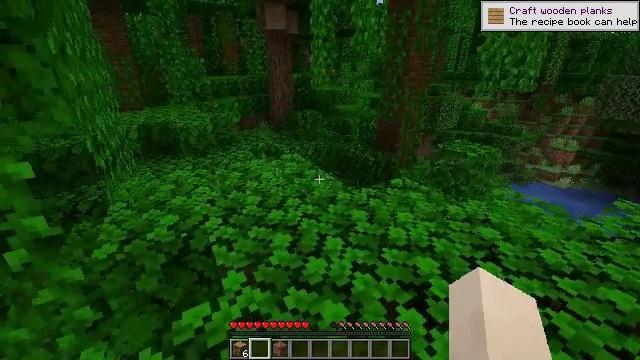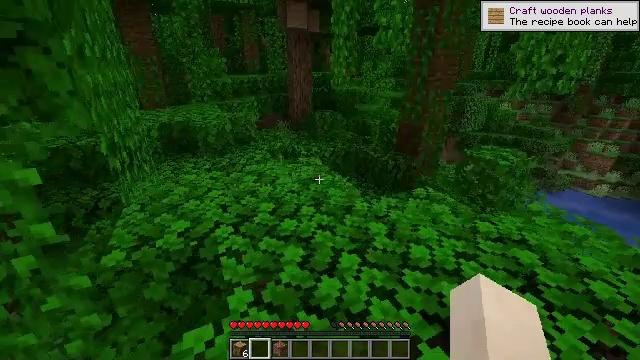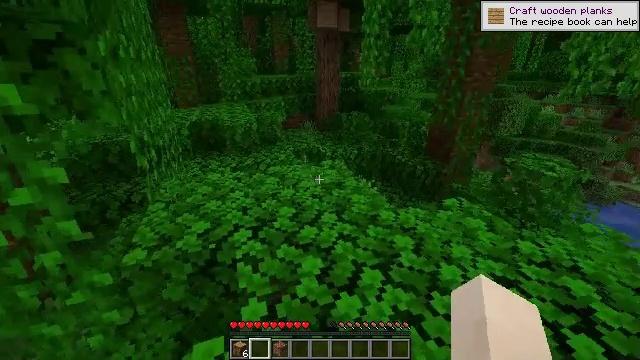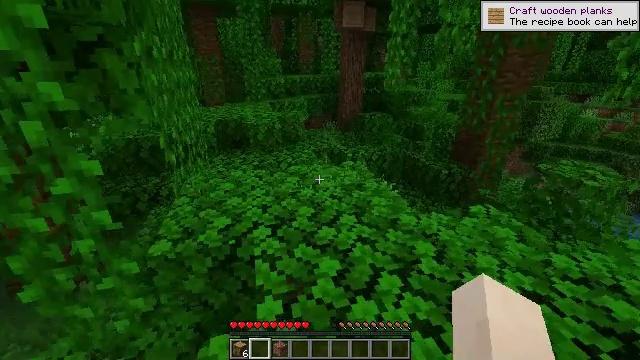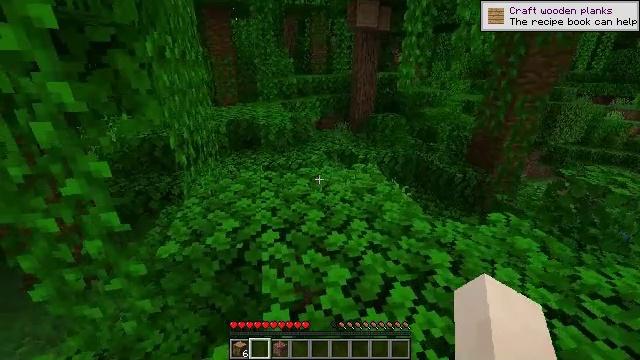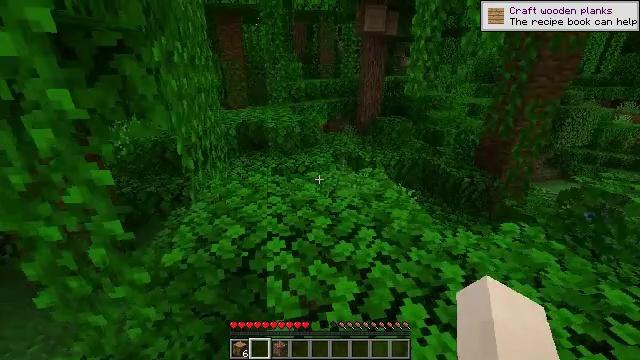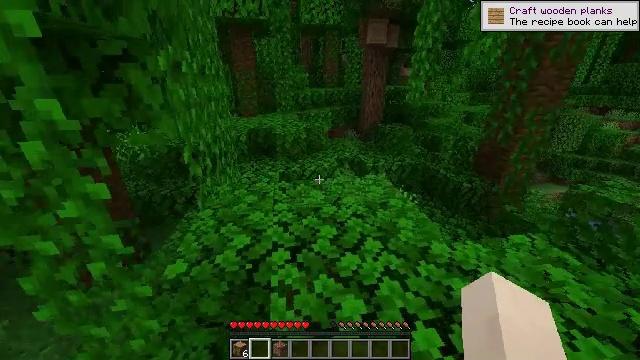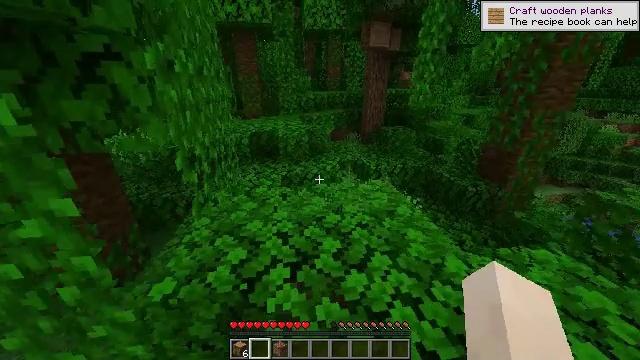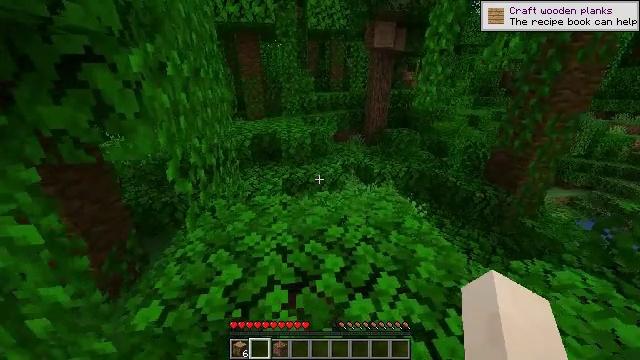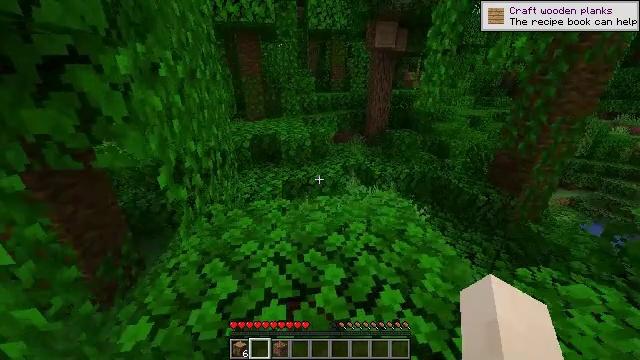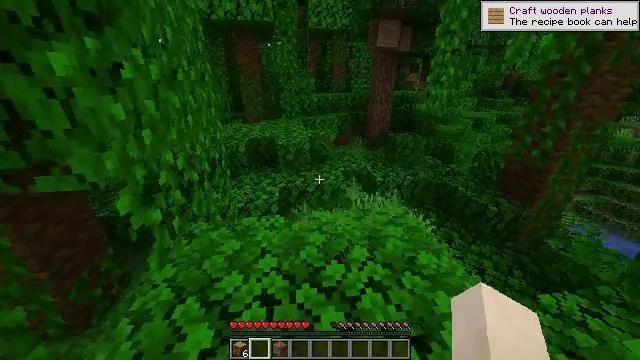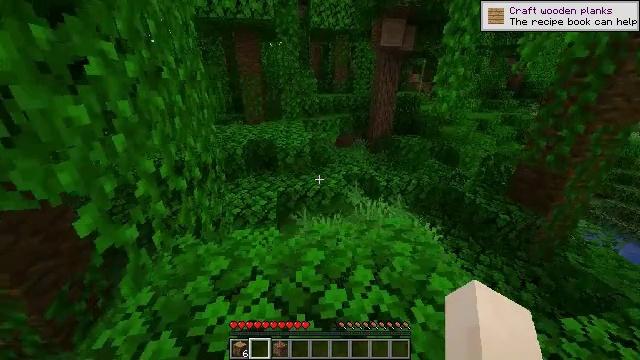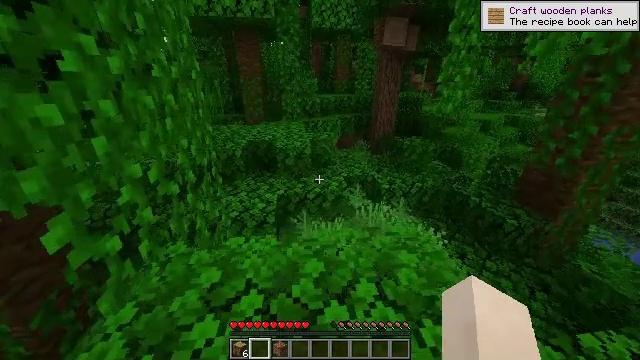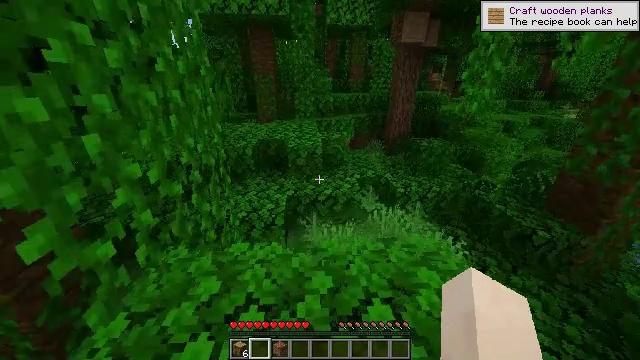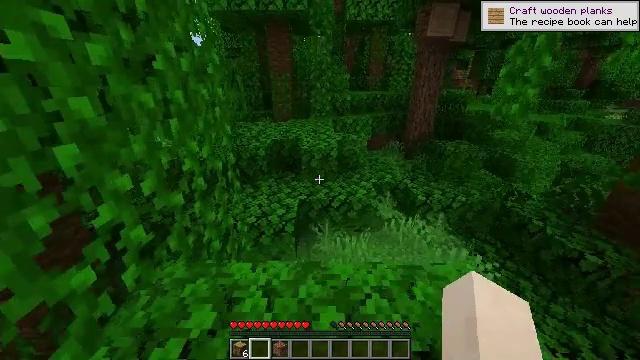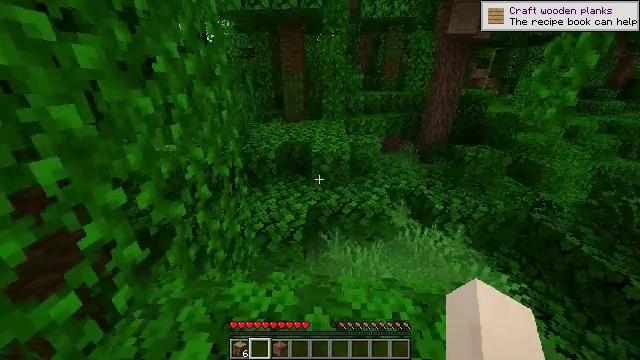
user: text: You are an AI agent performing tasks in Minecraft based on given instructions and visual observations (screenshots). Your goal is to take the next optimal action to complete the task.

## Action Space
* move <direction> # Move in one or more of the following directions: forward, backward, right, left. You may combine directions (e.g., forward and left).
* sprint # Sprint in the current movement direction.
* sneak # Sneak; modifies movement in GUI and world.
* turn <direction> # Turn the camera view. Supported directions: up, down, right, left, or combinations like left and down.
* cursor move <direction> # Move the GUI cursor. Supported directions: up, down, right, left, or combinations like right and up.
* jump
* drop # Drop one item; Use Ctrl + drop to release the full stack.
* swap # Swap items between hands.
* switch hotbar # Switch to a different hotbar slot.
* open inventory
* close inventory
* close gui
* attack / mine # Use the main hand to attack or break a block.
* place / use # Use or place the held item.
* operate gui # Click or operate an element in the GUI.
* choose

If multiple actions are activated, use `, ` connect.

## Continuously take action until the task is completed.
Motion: motion action
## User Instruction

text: Destroy the tripwire to deactivate the trap.
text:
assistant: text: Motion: move forward, turn left
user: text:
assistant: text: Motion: turn left
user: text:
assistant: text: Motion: turn left
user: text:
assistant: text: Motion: move forward, turn left
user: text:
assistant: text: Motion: move forward, turn left
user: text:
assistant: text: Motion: move forward, turn left
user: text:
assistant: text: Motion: move forward
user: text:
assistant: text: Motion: move forward
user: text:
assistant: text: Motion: move forward
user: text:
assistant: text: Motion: move forward
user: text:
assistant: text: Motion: move forward
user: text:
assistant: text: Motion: move forward
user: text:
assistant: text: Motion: move forward, turn left
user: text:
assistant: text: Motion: move forward, turn left
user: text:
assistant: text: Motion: move forward, turn left
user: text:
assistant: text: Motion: move forward, turn left
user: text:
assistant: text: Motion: move forward, turn left
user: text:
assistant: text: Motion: move forward, turn left
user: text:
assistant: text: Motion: move forward, turn left
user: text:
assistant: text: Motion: move forward, turn left
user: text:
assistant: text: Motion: move forward
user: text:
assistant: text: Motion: move forward
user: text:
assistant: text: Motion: move forward, jump
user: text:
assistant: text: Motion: move forward, jump
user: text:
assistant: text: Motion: move forward, jump
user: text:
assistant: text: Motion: move forward, jump
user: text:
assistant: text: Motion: move forward, jump
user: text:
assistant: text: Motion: move forward, turn right and up, jump
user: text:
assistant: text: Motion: move forward, turn right and up, jump
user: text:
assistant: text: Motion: move forward, turn right